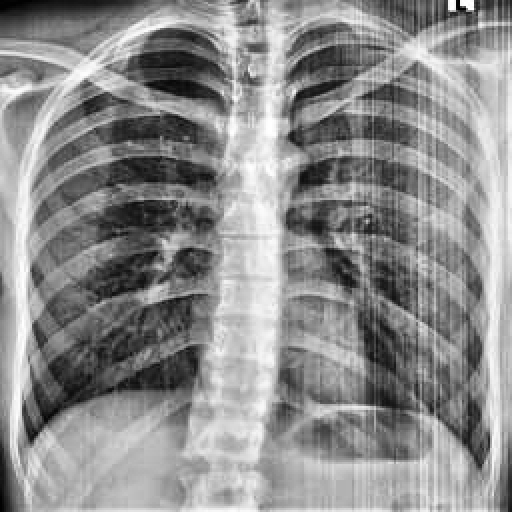
Finding: NORMAL